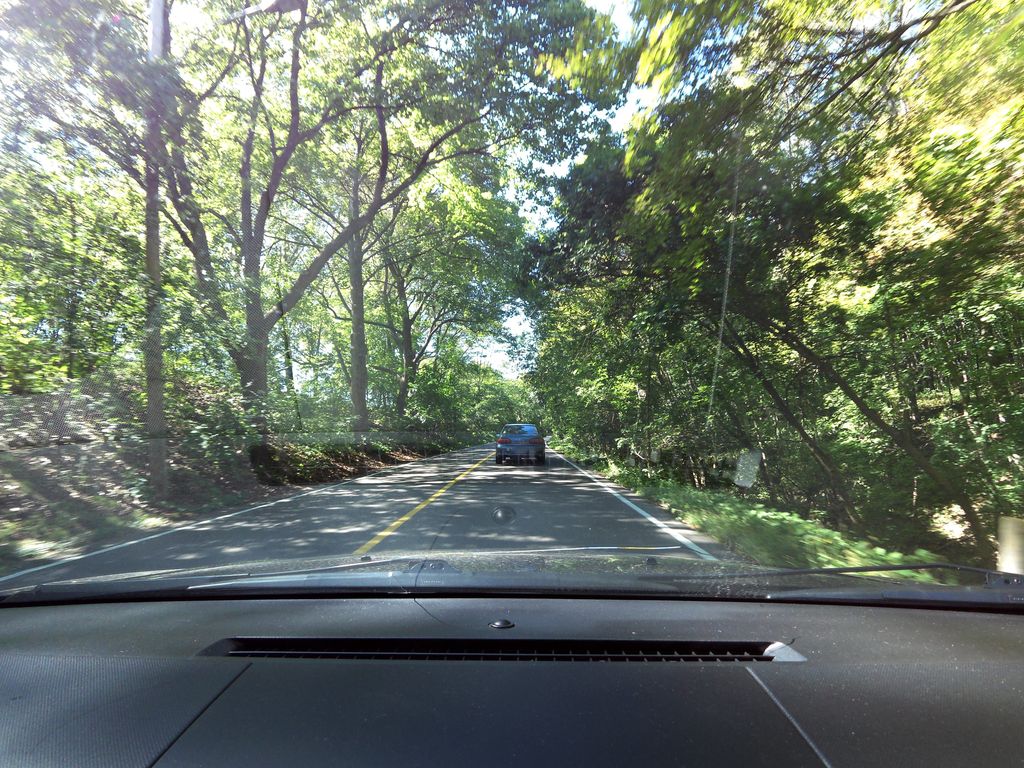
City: hamilton